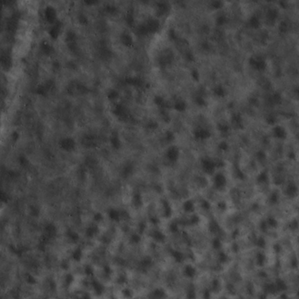
Label: non_frost